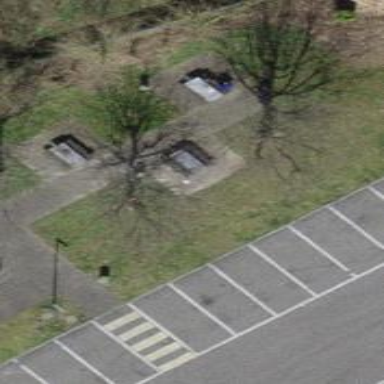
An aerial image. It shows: Picnic table located in leisure land area.